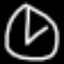
Label: clock